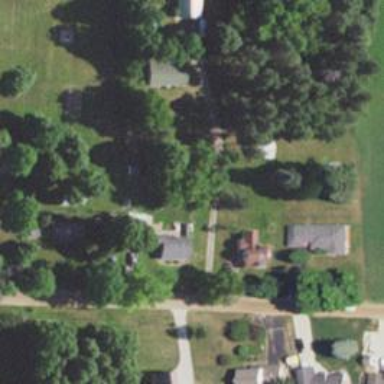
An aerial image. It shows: Driveway.